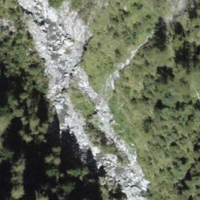
EUNIS habitat code: 43
Species observed at this site:
Boloria titania